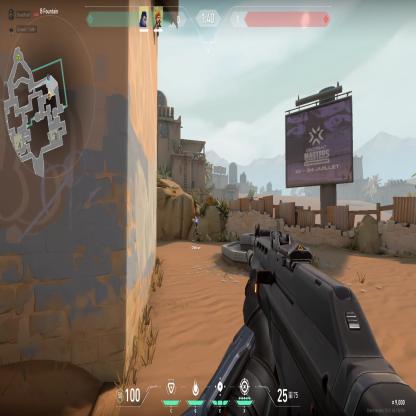
Label: teammate